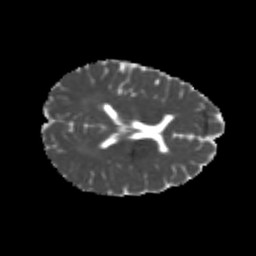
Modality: MD
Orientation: axial
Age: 22
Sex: female
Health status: healthy
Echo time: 0.074 s